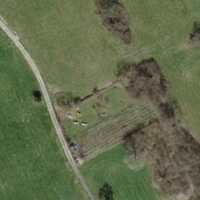
EUNIS habitat code: 25
Species observed at this site:
Silene nutans